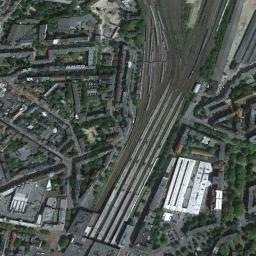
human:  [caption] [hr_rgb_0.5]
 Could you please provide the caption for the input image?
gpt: There is a railway station in the crowded city .

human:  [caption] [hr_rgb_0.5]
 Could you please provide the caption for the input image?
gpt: The railway station with some railways is surrounded by lots of other buildings .

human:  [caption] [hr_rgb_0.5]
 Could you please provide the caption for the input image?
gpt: The railway station is next to some buildings and trees .

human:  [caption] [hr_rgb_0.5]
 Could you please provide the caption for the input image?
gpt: There are many buildings beside the railway station .

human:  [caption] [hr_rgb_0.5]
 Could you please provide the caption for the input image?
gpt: There are some buildings around the white railway station .